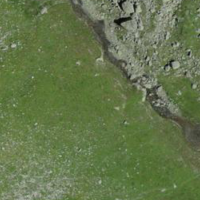
EUNIS habitat code: 26
Species observed at this site:
Cinclus cinclus